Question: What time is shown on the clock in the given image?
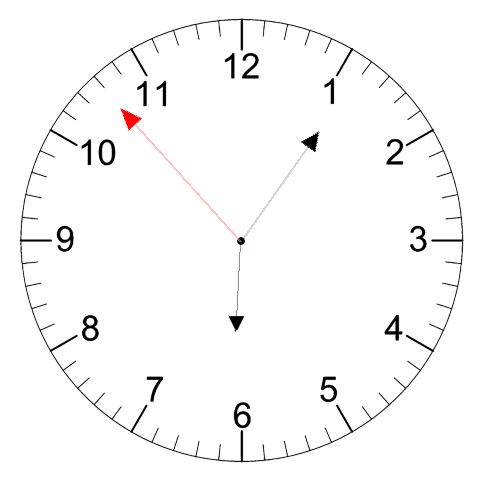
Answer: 06:05:53